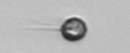
Label: Acanthoica_quattrospina